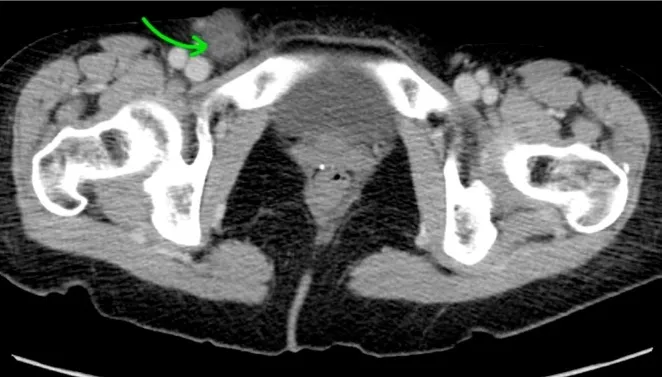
Computed tomography scan demonstrating right-sided inguinal hernia:in this case, a dilated appendiceal tip within the femoral canal (De Garengeot hernia).
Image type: radiology (ct)